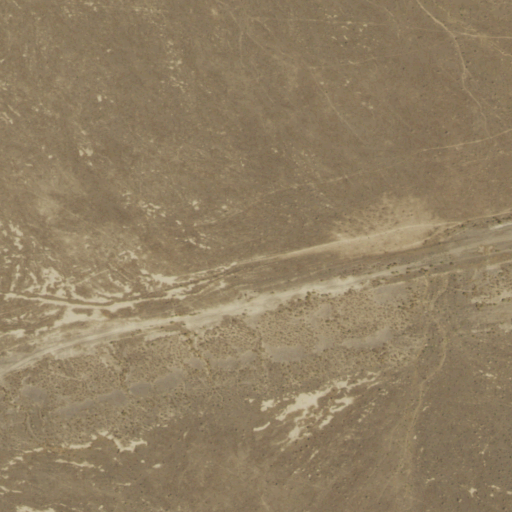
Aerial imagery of valley in Nevada named Sou Canyon containing grassland, shrub, and barren land